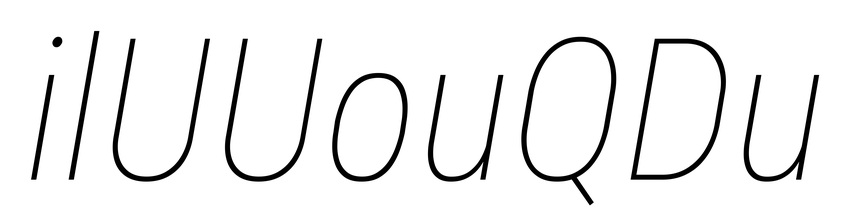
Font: Roboto-Italic_Condensed_Thin_Italic